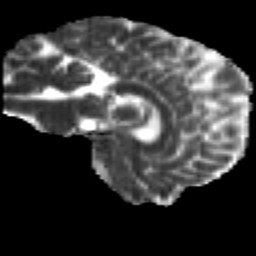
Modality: MD
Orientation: sagittal
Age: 25
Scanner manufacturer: siemens
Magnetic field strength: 3 T
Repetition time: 2.2 s
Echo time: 0.084 s